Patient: sex F, age 68
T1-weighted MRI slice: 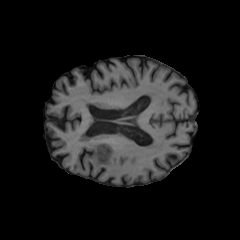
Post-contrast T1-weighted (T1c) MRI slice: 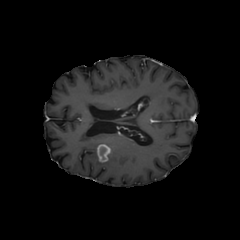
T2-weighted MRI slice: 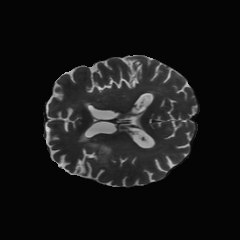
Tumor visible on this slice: yes
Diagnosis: Glioblastoma, IDH-wildtype
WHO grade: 4